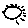
Label: sun